Question: The QDialogButtonBox widget automatically reorders it's buttons to meet the expectations of users on different platforms. I'd like to follow this behavior, but with my own button labels (e.g. 'Import' instead of 'OK'). How can I achieve this? Is it possible to use QMessageBox, or do I need to write my own implementation? I'm writing my application with PyQt4, and Qt Designer.
See screenshot below of QDialogButtonBox on OS X in Aqua and Cleanlooks styles.

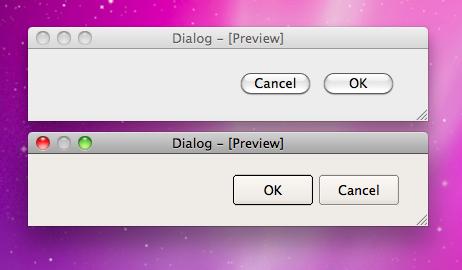
Answer: 'QDialogButtonBox' can do this for you, but you will need to create a dialog to put one in first (a trivial amount of work).
'''
...
auto buttons = new QDialogButtonBox( this );
buttons->addButton( "Import", QDialogButtonBox::AcceptRole );
buttons->addButton( "Cancel", QDialogButtonBox::RejectRole );
...
'''
The docs are <URL>, the general idea is that 'ButtonRole' is used by the current style layout to rearrange the buttons.